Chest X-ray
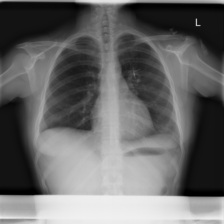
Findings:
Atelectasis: positive
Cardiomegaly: negative
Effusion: negative
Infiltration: positive
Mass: negative
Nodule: negative
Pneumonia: negative
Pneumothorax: negative
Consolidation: negative
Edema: negative
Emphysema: negative
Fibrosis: negative
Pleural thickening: negative
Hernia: negative